Field crop: maize
Growth stage: 2
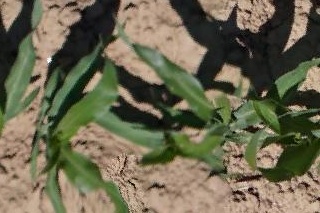
Species: maize